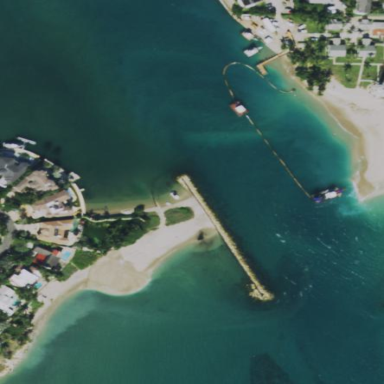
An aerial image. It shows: Breakwater structure.